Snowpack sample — Rabbit Ears Pass, Jackson County, Colorado, USA (12/17/25, 1:08 PM MST)
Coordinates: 40.387, -106.625
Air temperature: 34 °F
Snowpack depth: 46 cm
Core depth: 10 cm
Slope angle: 6°, slope face: 165°
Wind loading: medium
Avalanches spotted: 0
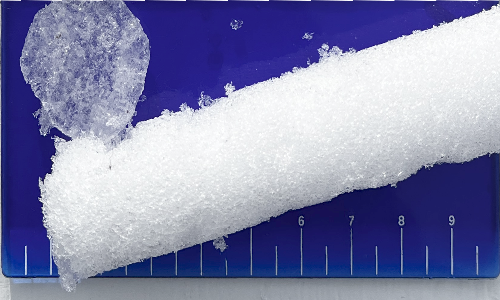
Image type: core
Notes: No avalanches spotted nearby, although collected in a meadowy area with minimal risk on this face of the pass.